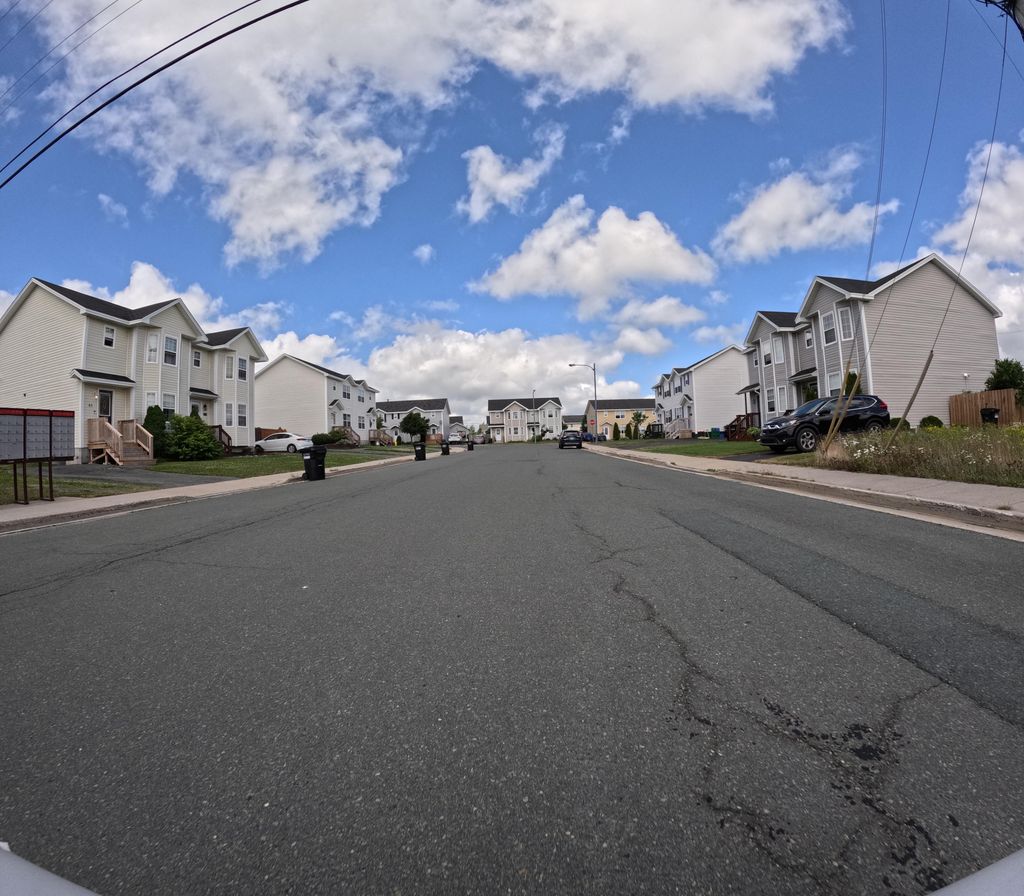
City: st_johns